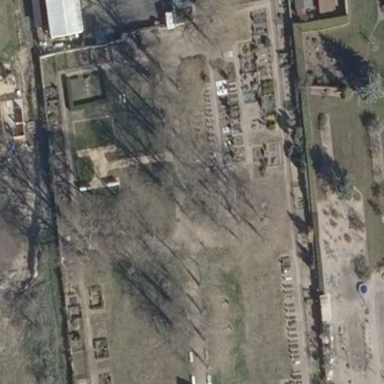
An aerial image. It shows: Cemetery.